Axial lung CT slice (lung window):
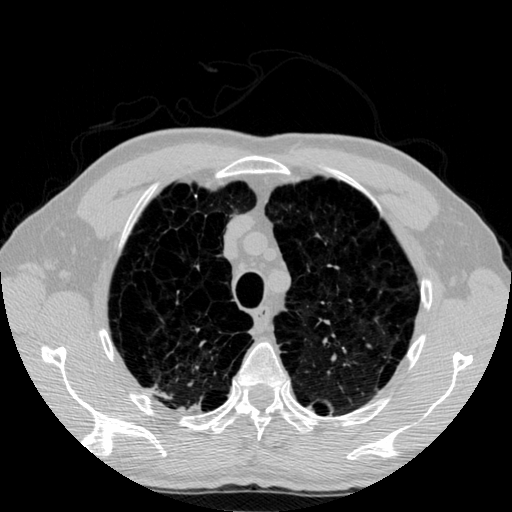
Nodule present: no